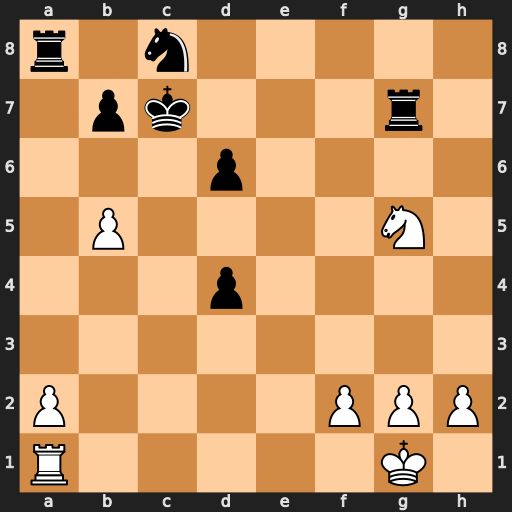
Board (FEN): r1n5/1pk3r1/3p4/1P4N1/3p4/8/P4PPP/R5K1
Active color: w
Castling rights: -
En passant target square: -
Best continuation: Ne6+ Kb6 Nxg7